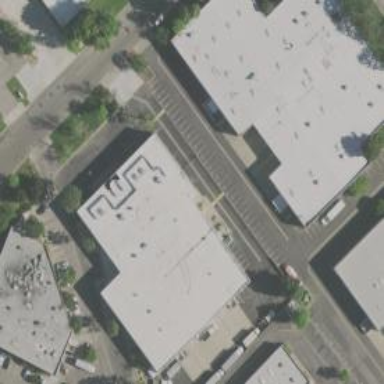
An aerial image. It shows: Warehouse.